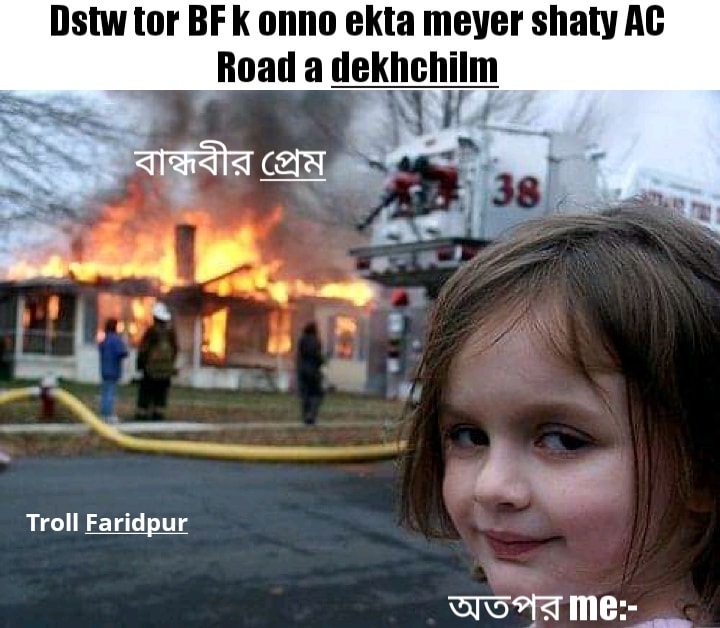
Caption: Dstw tor BF k onno ekta meyer shaty AC Road a dekhchilam    বান্ধবীর প্রেম     অতঃপর  me :-
Label: hate